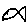
Label: fish